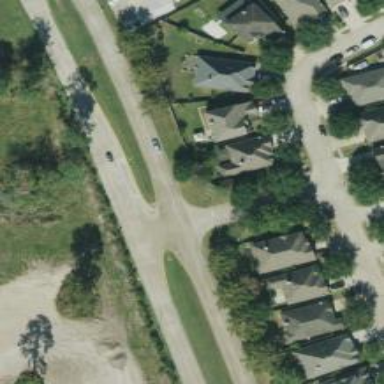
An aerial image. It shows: Secondary road.